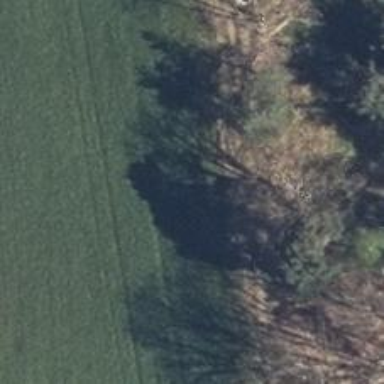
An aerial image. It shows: Hunting stand.